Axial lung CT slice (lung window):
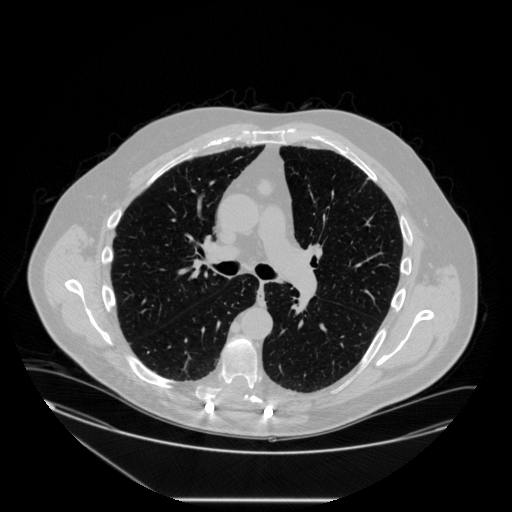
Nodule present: no